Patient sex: M
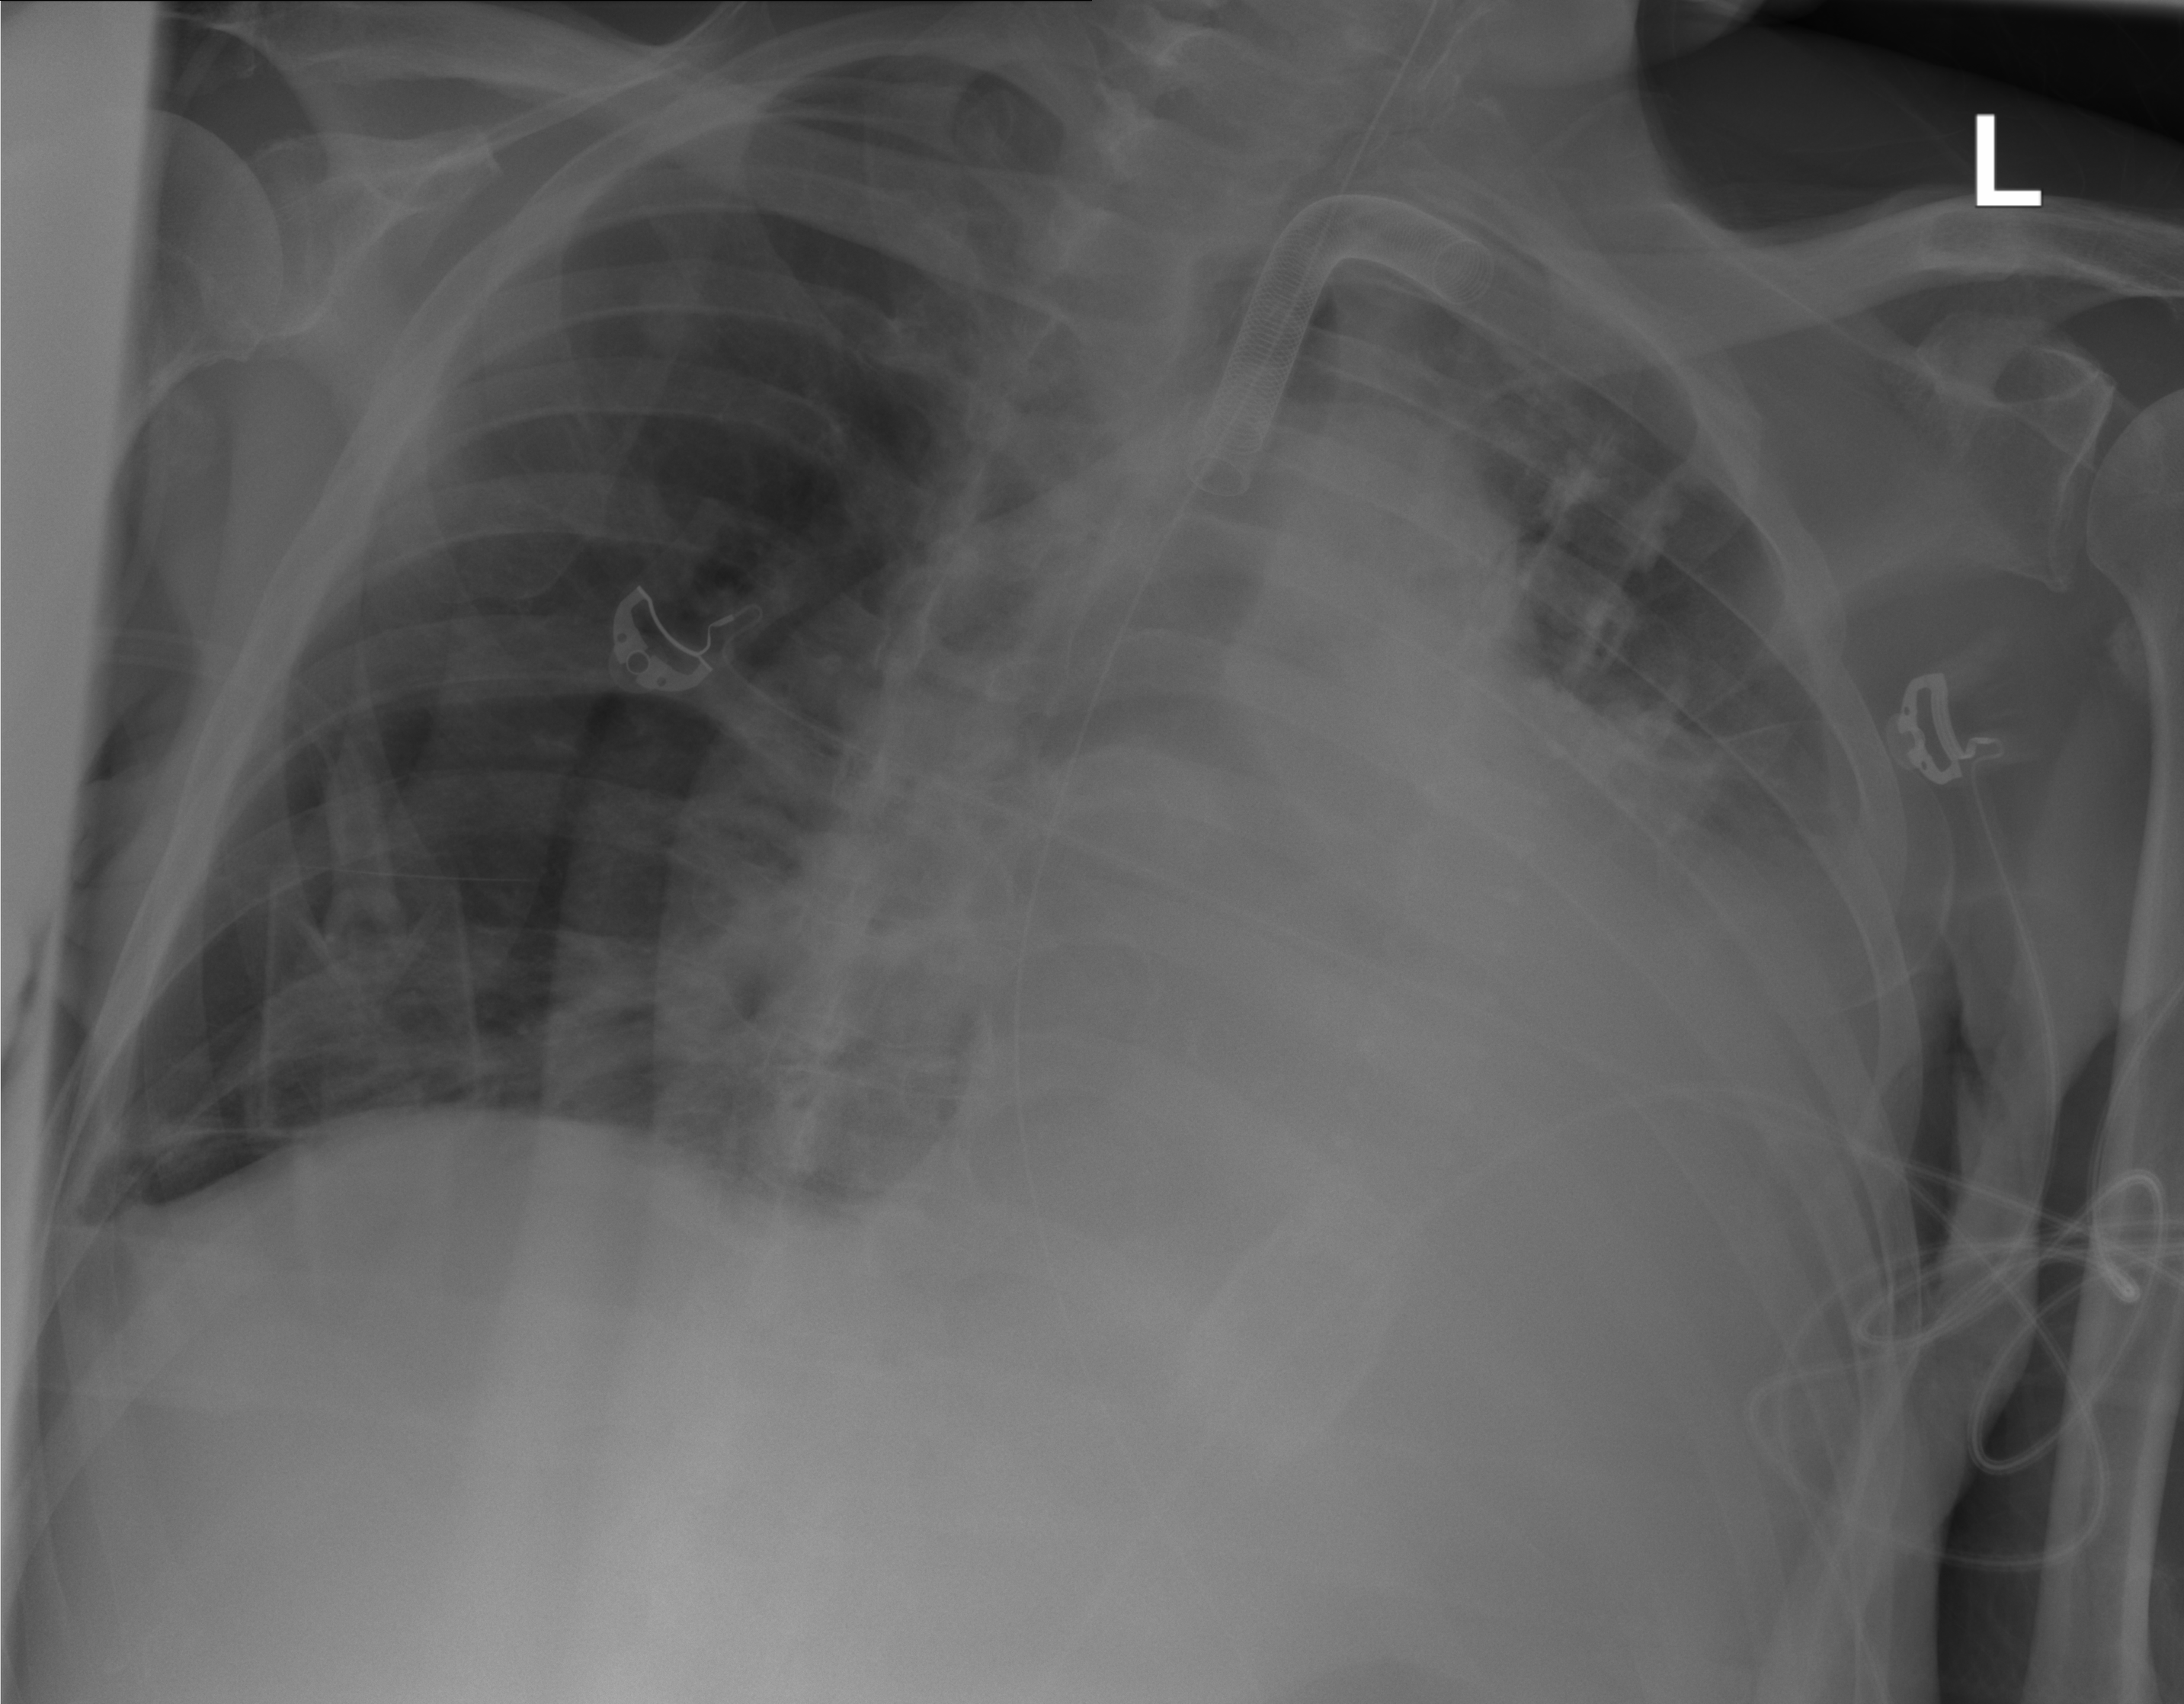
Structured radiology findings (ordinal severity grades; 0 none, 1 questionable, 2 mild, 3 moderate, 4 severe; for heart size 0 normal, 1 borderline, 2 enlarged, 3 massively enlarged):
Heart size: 2
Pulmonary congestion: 2
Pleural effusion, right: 1
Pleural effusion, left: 2
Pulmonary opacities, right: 2
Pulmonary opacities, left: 0
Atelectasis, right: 1
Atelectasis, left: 2